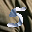
Label: 5